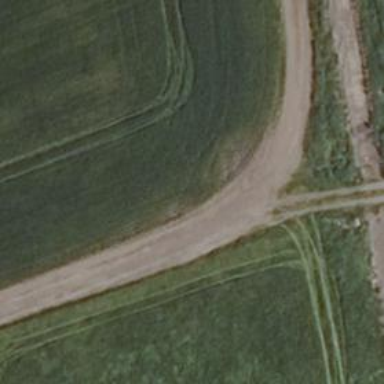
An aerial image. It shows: Track with very rough surface.